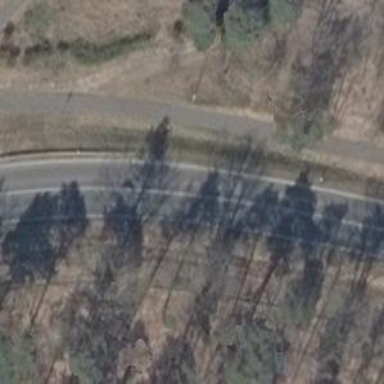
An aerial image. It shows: Secondary road with asphalt surface.